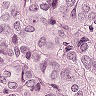
Metastatic tissue present: yes